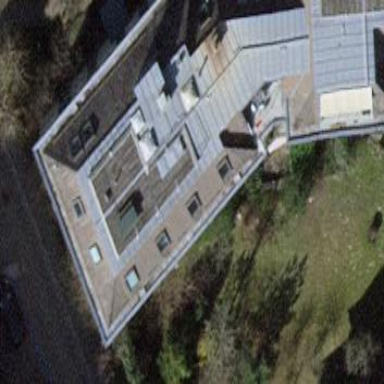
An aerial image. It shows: Building with half-hipped roof.